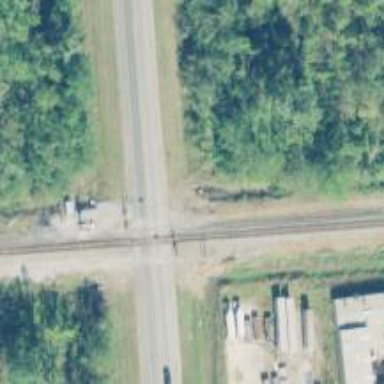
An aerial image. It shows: Level crossing along the railway.